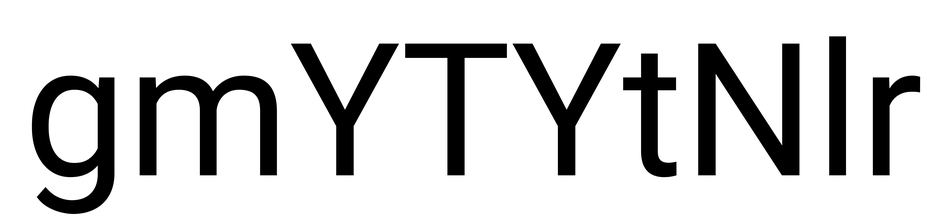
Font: Roboto_Regular